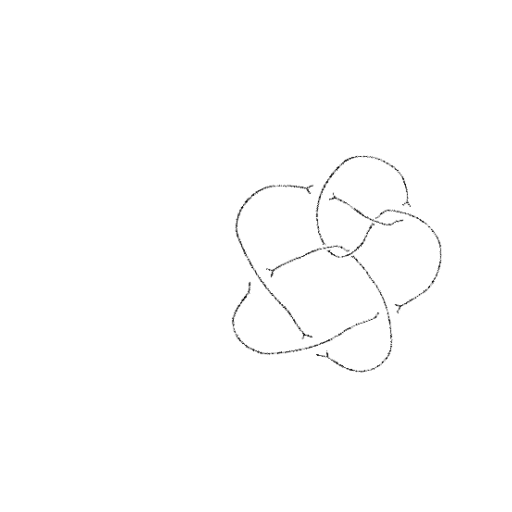
Crossing number: 8